Question: I created a package 'terDA' with vignettes. I want to search for my package using '??' but when I type
> ??terDA
in the R console, it returns seemingly unrelated results

Why are there information from other packages appearing
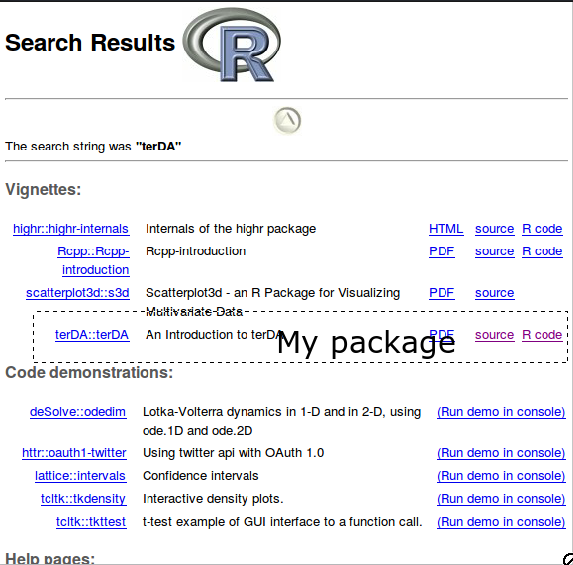
Answer: Calling '??terDA' is issuing a call to ''?'(?terDA)'. The ''?'' function takes two arguments
'''
> args('?')
function (e1, e2)
NULL
'''
It is basically a convience operator for the 'help.search' function. 'help.search' takes a pattern argument which in your case after the '?' operator has worked its magic will be 'terDA'. For patterns with character length 5 or greater help.search searches by fuzzy matching using 'agrep'. For character lengths less then five 'help.search' by default assumes the pattern is a regular expression and matches using grep. Hence in your case what is happening is you are being returned the fuzzy matches.
If you want to search only in your package space you can use '??terDA::terDA' . You can also search using fields. For example 'name??terDA' would search for fuzzy search for 'terDA' only in filenames.
If you want greater control over your help query you can look at the documentation for '?help.search' or '?help'
As an example here is '> ??apply'

here is '> name??apply' which does fuzzy matching on the filenames

and finally '> name??base::apply' which fuzzy searches for 'apply' in the base package filenames: